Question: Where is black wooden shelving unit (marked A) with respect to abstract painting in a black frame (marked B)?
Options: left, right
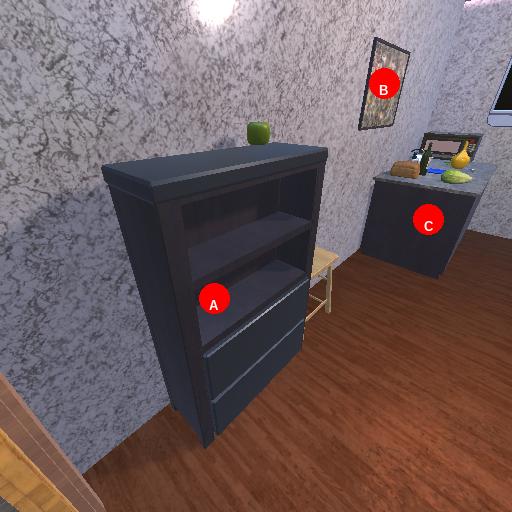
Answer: left